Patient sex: M
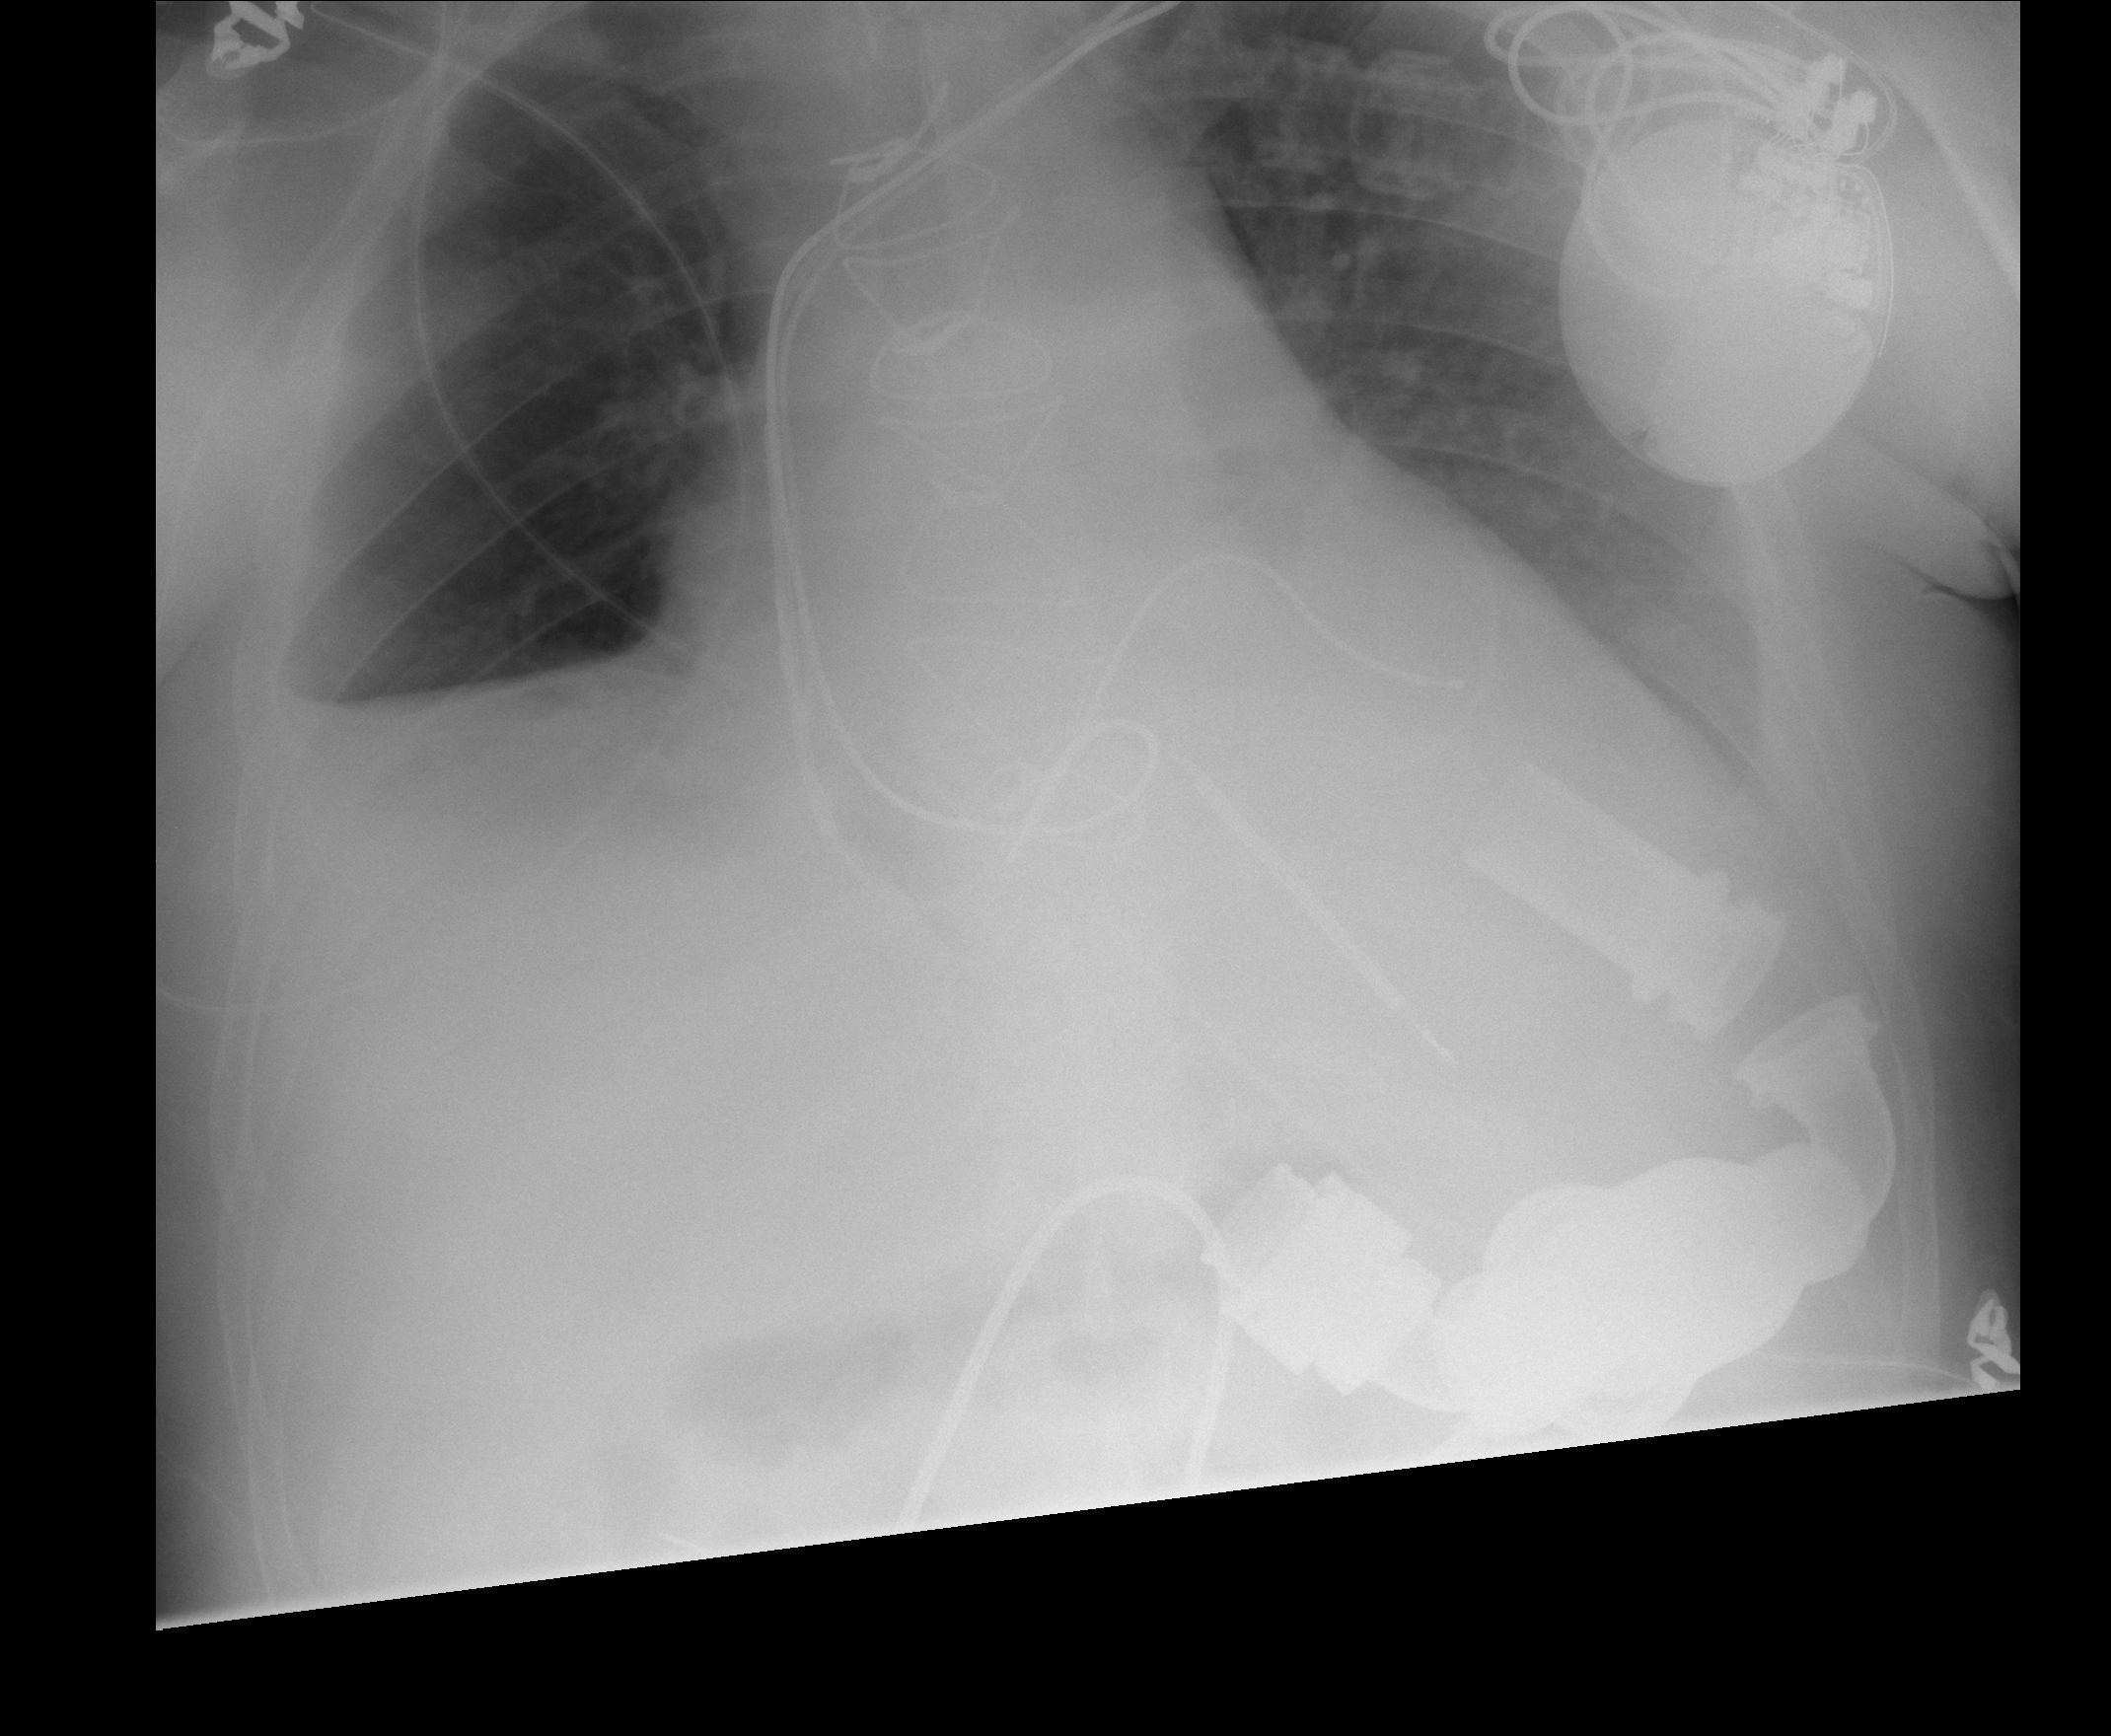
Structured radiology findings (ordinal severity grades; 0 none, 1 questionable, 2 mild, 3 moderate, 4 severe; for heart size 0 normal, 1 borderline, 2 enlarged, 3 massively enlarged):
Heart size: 2
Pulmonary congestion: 2
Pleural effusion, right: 2
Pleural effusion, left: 2
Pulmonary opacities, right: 0
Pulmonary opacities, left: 0
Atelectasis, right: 3
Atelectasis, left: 2